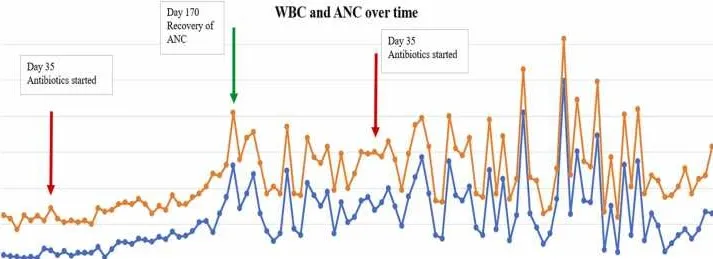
Trends of WBC count and ANC with time (WBC: white blood cell; ANC: absolute neutrophil count).
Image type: chart (chart)